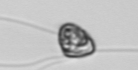
Label: flagellate_morphotype1